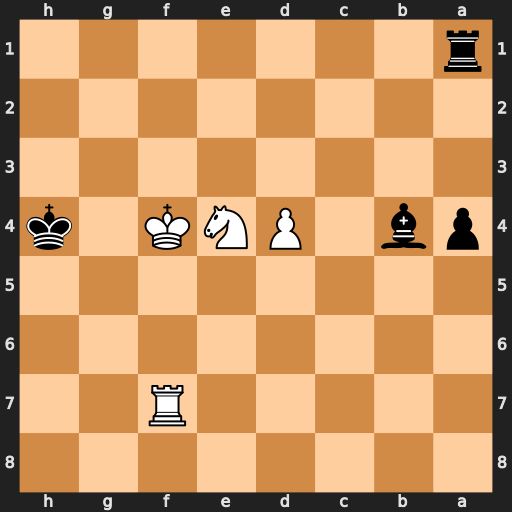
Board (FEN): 8/5R2/8/8/pb1PNK1k/8/8/r7
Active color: b
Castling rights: -
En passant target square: -
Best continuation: Rf1+ Ke5 Rxf7